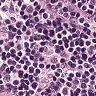
Metastatic tissue present: no